Question: I am trying to design a layout which contains a form and couple of items. but I found it too hard to put items in right places.
In the following image, the right frame is what I am aiming to design and the left on is what I could made.

And this is the code for the right frame:
'''
public class GUI extends JFrame{
public GUI(){
JFrame frame = new JFrame("frame");
frame.setSize(600, 600);
JPanel panel = new JPanel(new BorderLayout());
panel.add(new JLabel("Title"), BorderLayout.NORTH);
JPanel formPanel = new JPanel(new GridLayout(1,2));
panel.add(formPanel);
TitledBorder formPanelTitle = BorderFactory.createTitledBorder("GridLayout(1,2)");
formPanel.setBorder(formPanelTitle);
//LEFT PANEL
JPanel labelsPanel = new JPanel(new GridLayout(4,1));
TitledBorder labelsPanelTitle = BorderFactory.createTitledBorder("GridLayout(4,1)");
labelsPanel.setBorder(labelsPanelTitle);
labelsPanel.add(new JLabel("Label 1"));
labelsPanel.add(new JLabel("Label 2"));
labelsPanel.add(new JLabel("Label 3"));
labelsPanel.add(new JLabel("Label 4"));
formPanel.add(labelsPanel);
//RIGHT PANEL
JPanel fieldsPanel = new JPanel(new GridLayout(4,1));
TitledBorder fieldsPanelTitle = BorderFactory.createTitledBorder("GridLayout(4,1)");
fieldsPanel.setBorder(fieldsPanelTitle);
fieldsPanel.add(new JTextField("Label 1"));
fieldsPanel.add(new JTextField("Label 2"));
fieldsPanel.add(new JTextField("Label 3"));
fieldsPanel.add(new JTextField("Label 4"));
formPanel.add(fieldsPanel);
//BOTTOM PANEL
JPanel bottomPanel = new JPanel(new GridLayout(2,1));
TitledBorder BottomPanelTitle = BorderFactory.createTitledBorder("GridLayout(2,1)");
bottomPanel.setBorder(BottomPanelTitle);
panel.add(bottomPanel, BorderLayout.SOUTH);
JPanel buttonPanel = new JPanel(new FlowLayout());
buttonPanel.add(new JButton("Browse"));
buttonPanel.add(new JLabel("Label"));
TitledBorder buttonPanelTitle = BorderFactory.createTitledBorder("FlowLayout()");
buttonPanel.setBorder(buttonPanelTitle);
bottomPanel.add(buttonPanel);
JPanel secondButtonPanel = new JPanel(new GridLayout(1,2));
secondButtonPanel.add(new JButton("Back"));
secondButtonPanel.add(new JButton("Next"));
TitledBorder secondButtonPanelTitle = BorderFactory.createTitledBorder("GridLayout(1,2)");
secondButtonPanel.setBorder(secondButtonPanelTitle);
bottomPanel.add(secondButtonPanel);
frame.add(panel);
frame.setLocationRelativeTo(null);
frame.setDefaultCloseOperation(JFrame.EXIT_ON_CLOSE);
frame.setVisible(true);
}
public static void main(String[] args) {
// TODO code application logic here
new GUI();
}
}
'''
I am not sure if the code is really optimal, since there are a lot of inner panels and made it too complicated. Also I could not put items in the places I wanted to. Is there any suggestion or idea to make this layout look better?
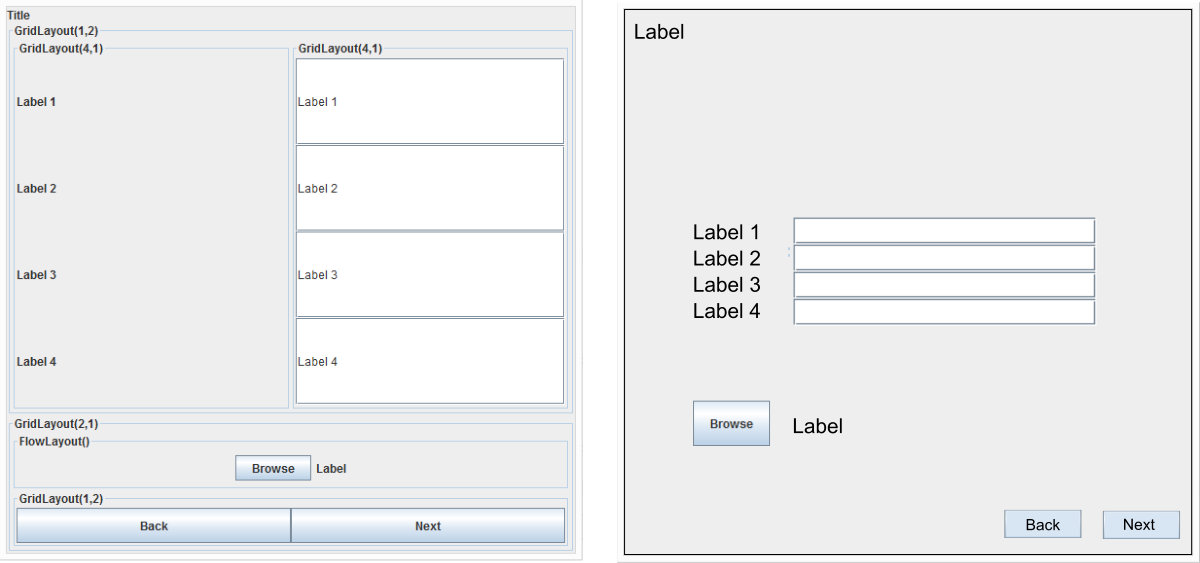
Answer: - 'JPanel''GridBagLayout'- 'JPanel''Browse''JLabel''GridBagConstraints#gridwidth''REMAINDER'- 'JPanel''BorderLayout''CENTER''Label''NORTH''horizontalAlignment'- 'JPanel''FlowLayout''RIGHT''SOUTH'
Check out <URL> for more details